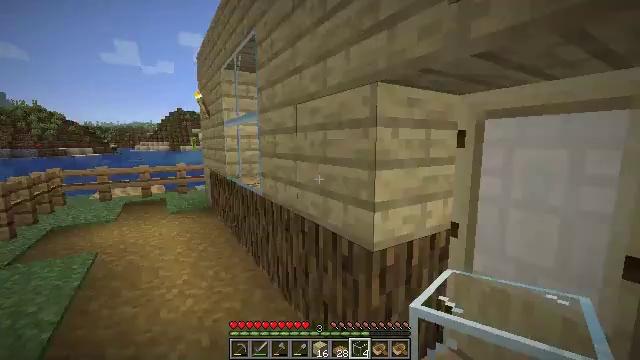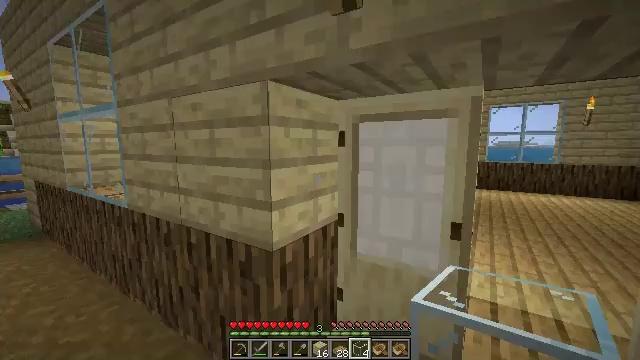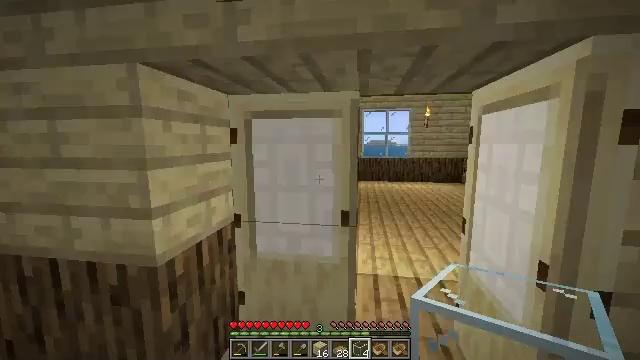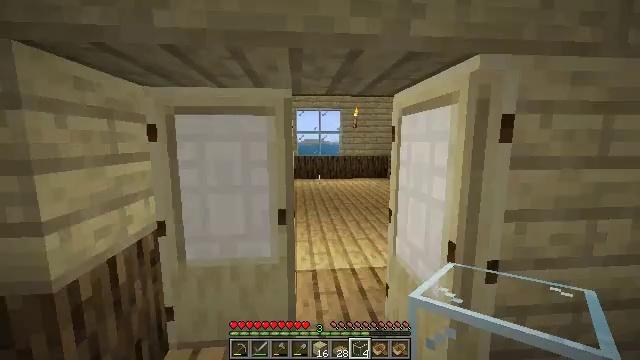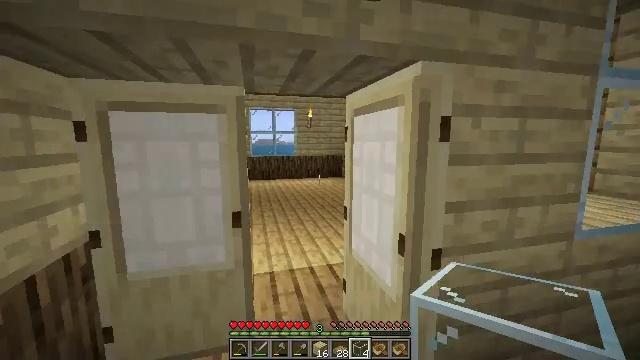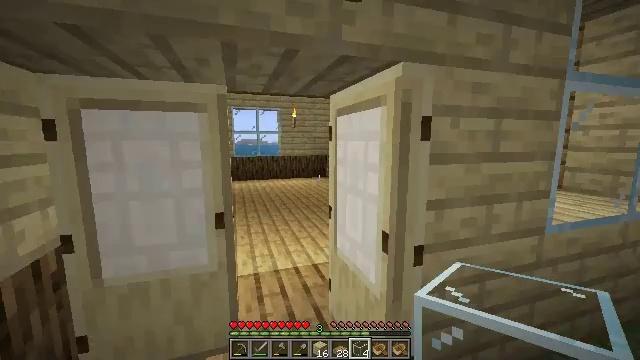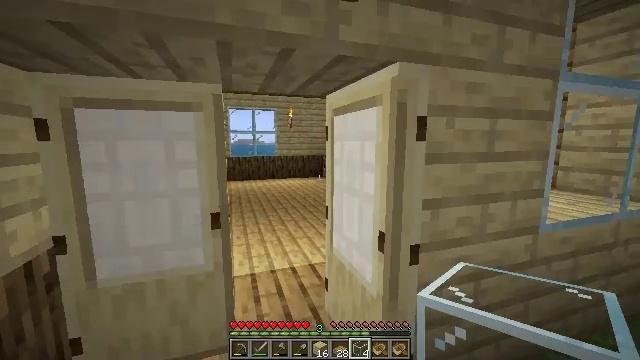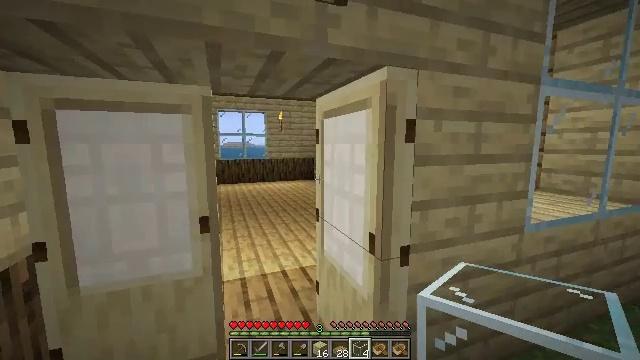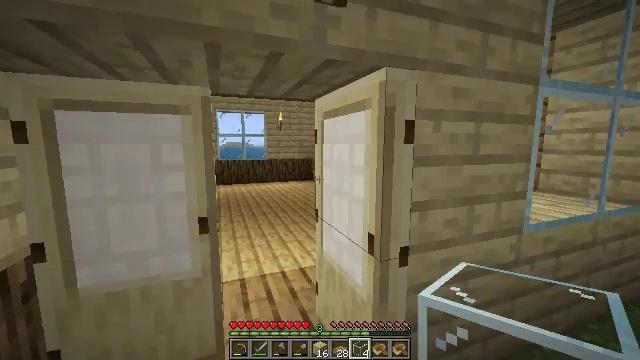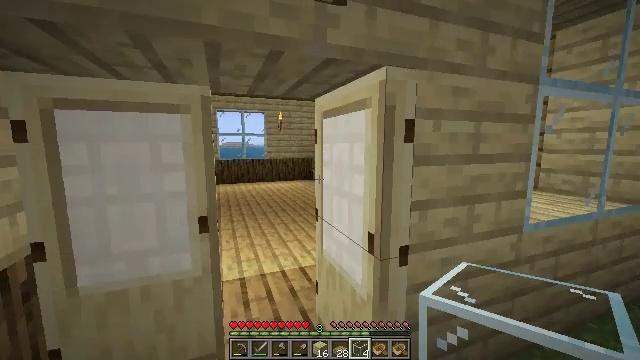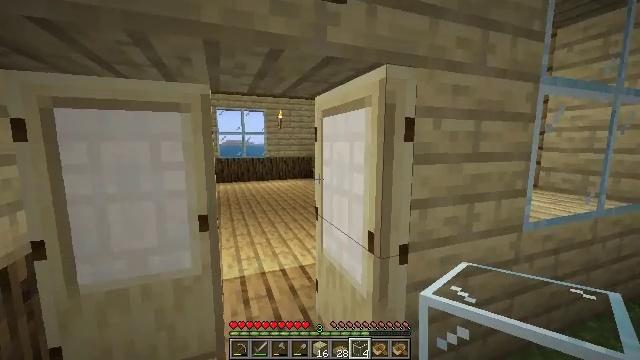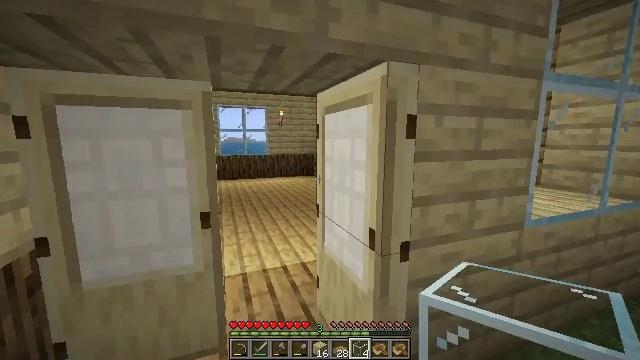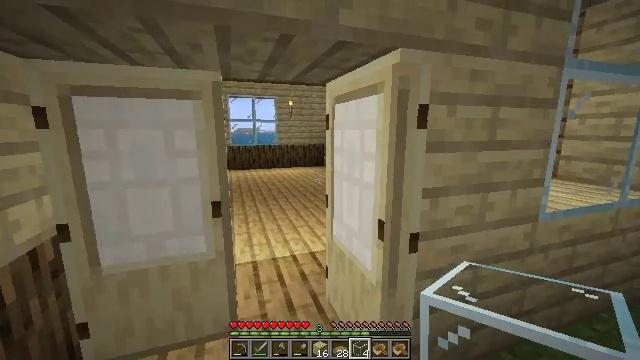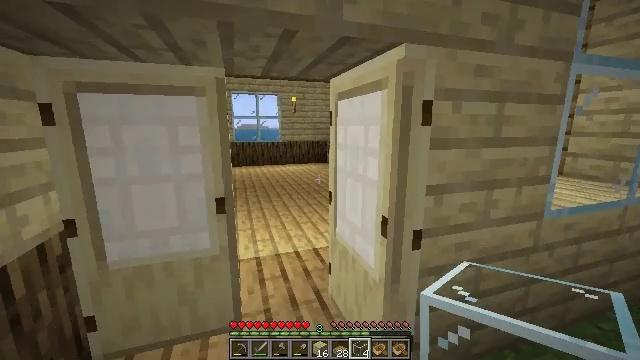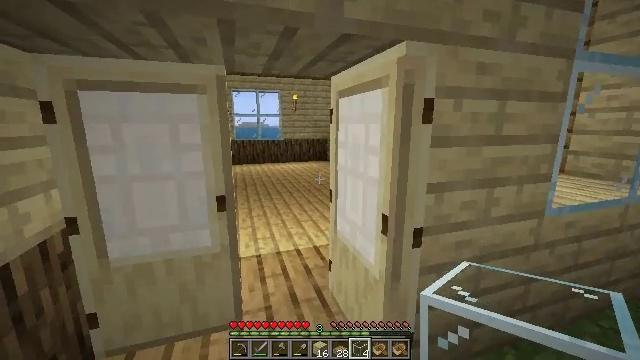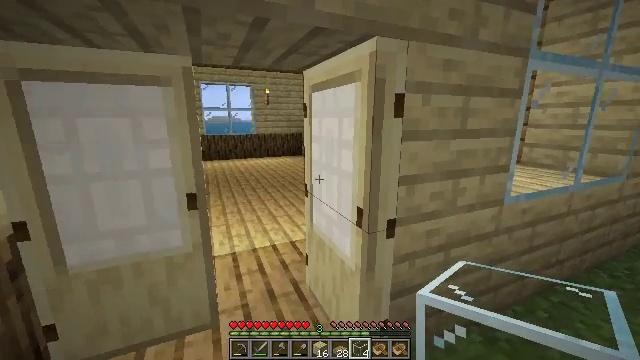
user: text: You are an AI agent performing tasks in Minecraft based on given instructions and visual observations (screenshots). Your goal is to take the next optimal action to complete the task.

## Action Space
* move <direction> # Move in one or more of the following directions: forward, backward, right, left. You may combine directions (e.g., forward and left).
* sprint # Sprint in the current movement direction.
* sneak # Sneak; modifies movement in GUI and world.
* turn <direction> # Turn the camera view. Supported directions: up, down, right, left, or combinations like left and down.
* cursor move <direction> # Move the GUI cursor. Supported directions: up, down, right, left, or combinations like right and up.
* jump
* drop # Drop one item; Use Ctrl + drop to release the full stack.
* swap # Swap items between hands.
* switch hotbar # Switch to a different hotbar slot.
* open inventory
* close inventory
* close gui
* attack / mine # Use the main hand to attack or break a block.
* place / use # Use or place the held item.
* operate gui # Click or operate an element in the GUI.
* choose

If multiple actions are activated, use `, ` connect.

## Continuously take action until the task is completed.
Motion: motion action
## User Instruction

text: Mine the sugar cane near rivers.
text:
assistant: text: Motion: turn right
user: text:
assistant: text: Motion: turn right
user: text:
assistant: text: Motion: turn right
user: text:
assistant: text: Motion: turn right
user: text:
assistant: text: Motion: turn right
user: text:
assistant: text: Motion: no_op
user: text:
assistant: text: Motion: turn right
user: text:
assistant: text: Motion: no_op
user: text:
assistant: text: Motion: no_op
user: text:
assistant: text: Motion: no_op
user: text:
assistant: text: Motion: no_op
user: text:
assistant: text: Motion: turn left and down
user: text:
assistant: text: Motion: no_op
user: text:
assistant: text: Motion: no_op
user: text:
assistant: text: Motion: turn right and down
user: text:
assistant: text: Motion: turn right
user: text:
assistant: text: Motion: turn right
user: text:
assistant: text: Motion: turn right
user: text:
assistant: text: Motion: no_op
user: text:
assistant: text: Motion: no_op
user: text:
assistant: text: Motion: no_op
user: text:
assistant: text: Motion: no_op
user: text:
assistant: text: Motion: no_op
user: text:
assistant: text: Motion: turn left, use / place
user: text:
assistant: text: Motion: use / place
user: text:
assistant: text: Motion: use / place
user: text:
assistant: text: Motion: no_op
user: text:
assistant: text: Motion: no_op
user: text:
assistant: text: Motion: no_op
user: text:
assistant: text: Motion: no_op